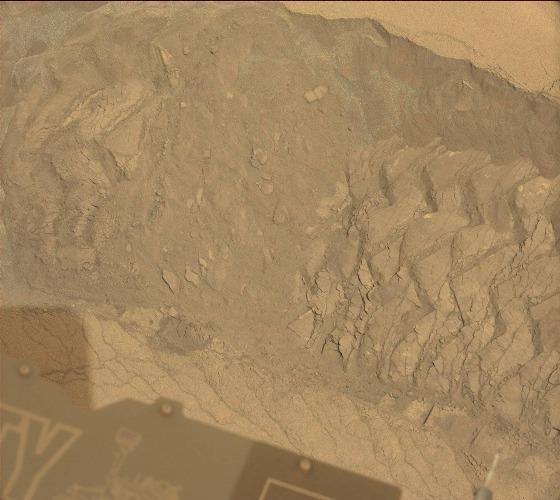
Terrain classes present: Background, Gravel / Sand / Soil, Shadow, Track